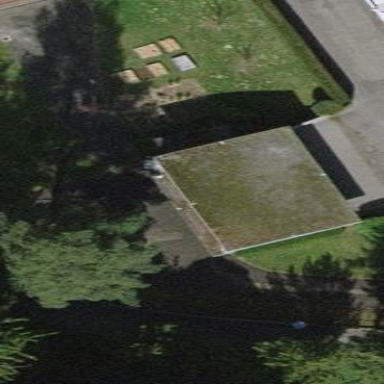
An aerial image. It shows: Group of garages.